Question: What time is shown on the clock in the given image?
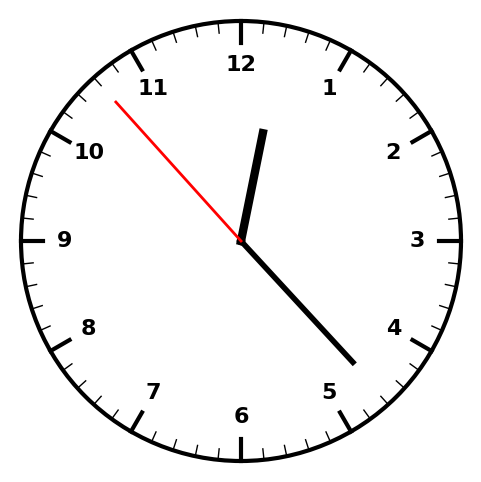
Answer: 12:22:53